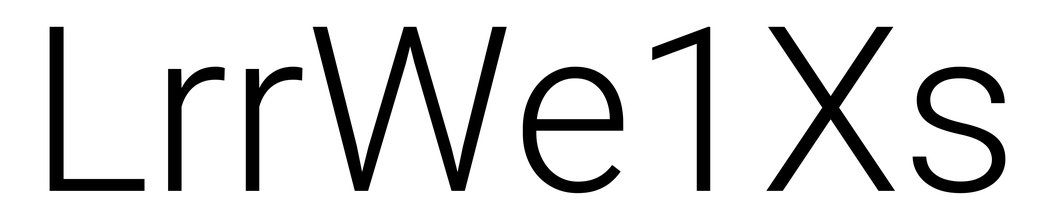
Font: Roboto_Light